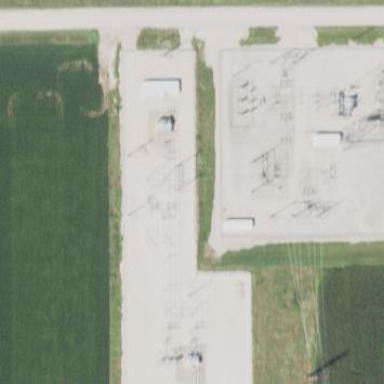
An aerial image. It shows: Power substation dedicated to generation.